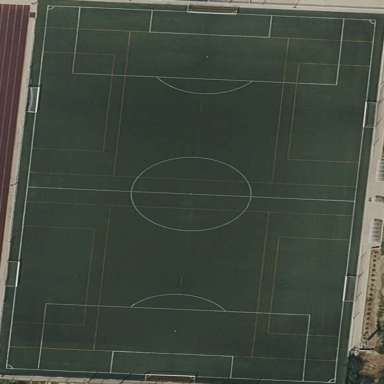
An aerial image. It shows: Soccer pitch for leisureland activities.